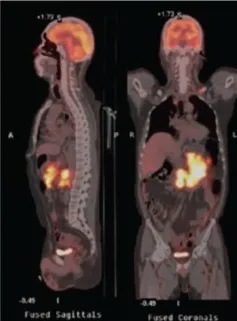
PET/CT images in the periods before CAR-T therapy and after CAR-T therapy. (A) Relapse after ASCT showing multiple enlarged lymph nodes with increased glucose metabolism.
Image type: radiology (pet)